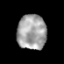
Tissue: prostate
Cell type: Myeloid cells
Senescence score: 0.3487
Nuclear area (px): 995
Mean DAPI intensity: 163.619